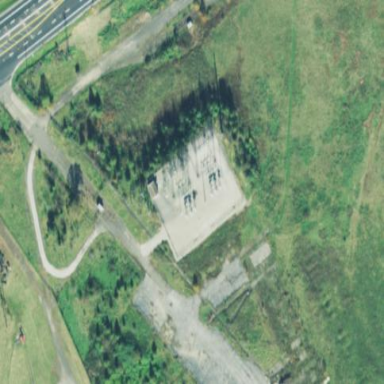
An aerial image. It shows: Power substation.